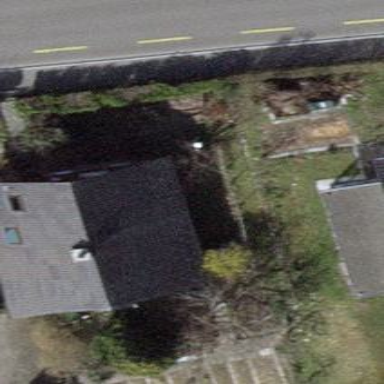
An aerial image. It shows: Detached building with gabled roof.